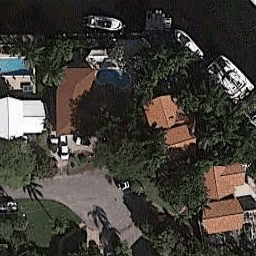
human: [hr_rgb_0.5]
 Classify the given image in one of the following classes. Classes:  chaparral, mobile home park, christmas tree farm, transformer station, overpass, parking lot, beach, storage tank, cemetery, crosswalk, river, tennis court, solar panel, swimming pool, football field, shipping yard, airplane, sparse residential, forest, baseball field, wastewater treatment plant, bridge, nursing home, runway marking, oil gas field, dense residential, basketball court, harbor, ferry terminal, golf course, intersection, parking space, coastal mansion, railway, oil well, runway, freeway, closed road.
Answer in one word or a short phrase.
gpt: coastal mansion